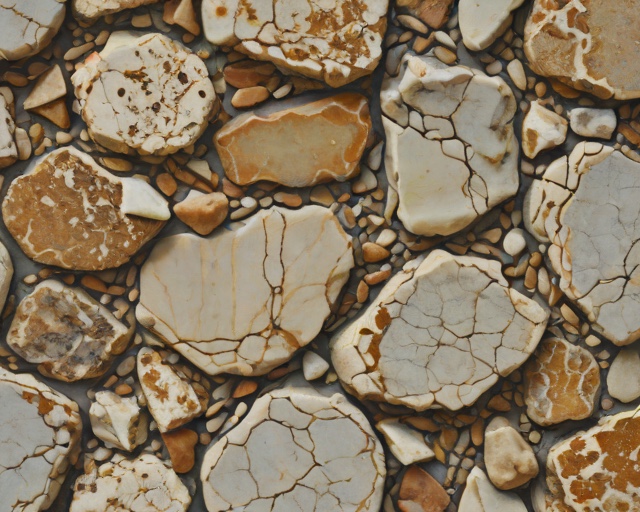
Category: Sympathy